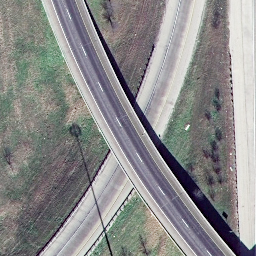
Label: overpass